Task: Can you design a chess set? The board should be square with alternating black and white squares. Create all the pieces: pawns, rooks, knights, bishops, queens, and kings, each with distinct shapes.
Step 2243:
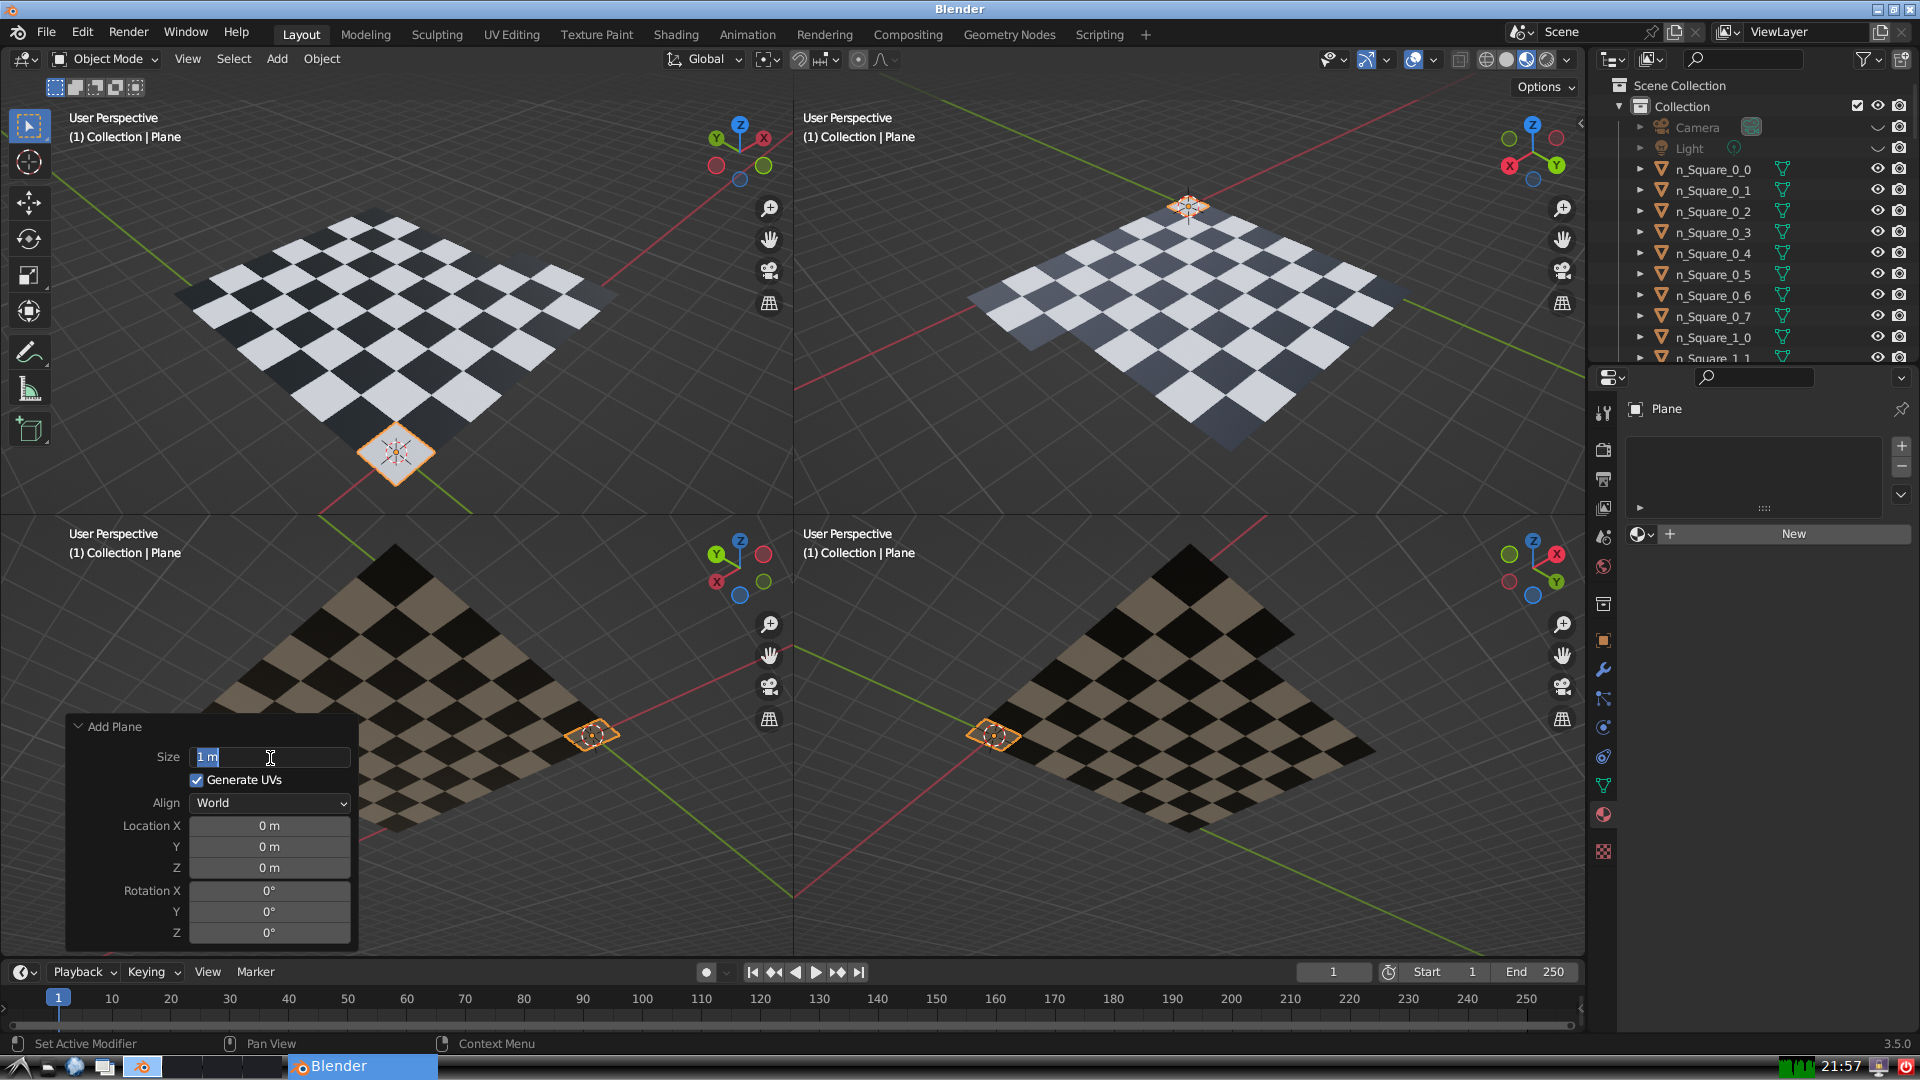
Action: input_text: 1.0